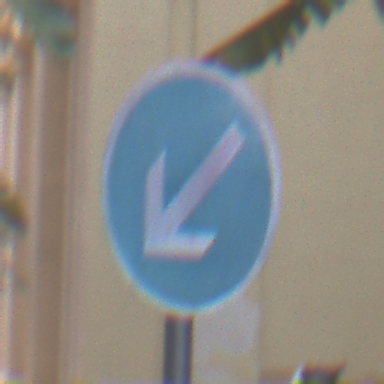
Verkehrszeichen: VorgeschriebeneVorbeifahrtLinks
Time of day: MorningAfternoon
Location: Outdoor (Urban)
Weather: PartlyCloudy
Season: NotSpecified
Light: Natural